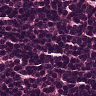
Metastatic tissue present: no